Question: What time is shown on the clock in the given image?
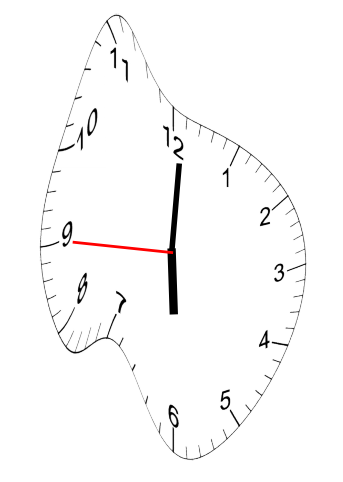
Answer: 06:00:45